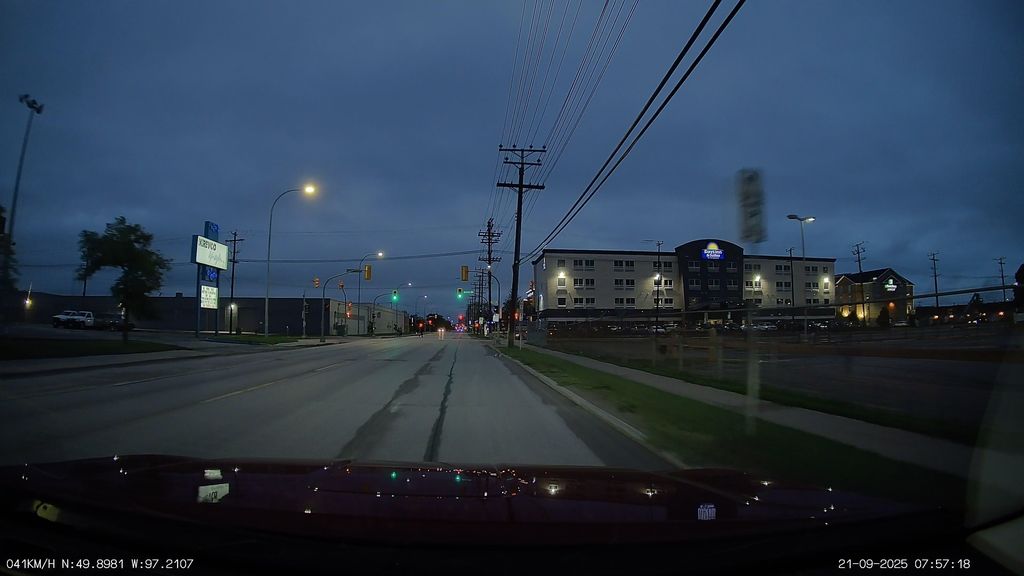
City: winnipeg